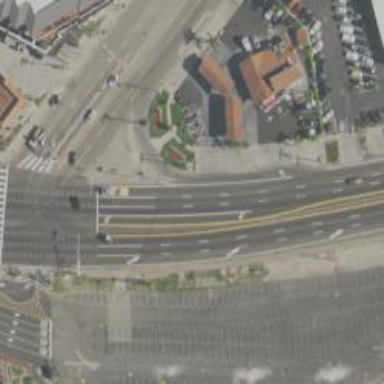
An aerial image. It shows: Trunk link road with asphalt surface.